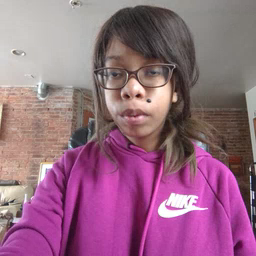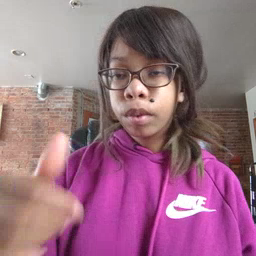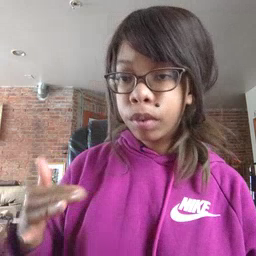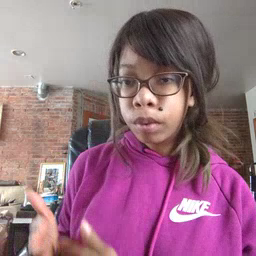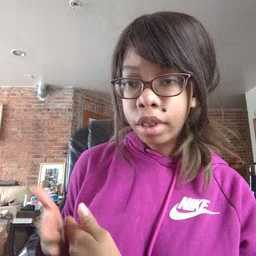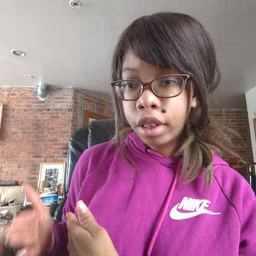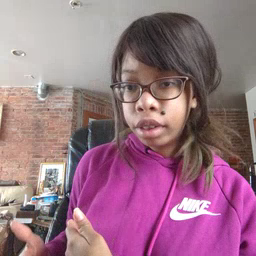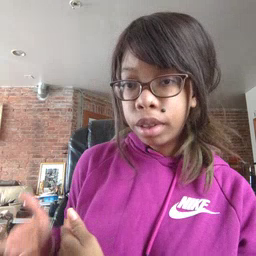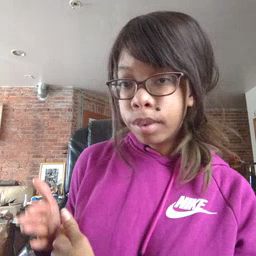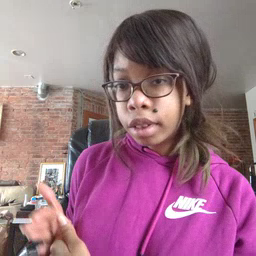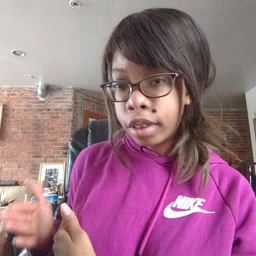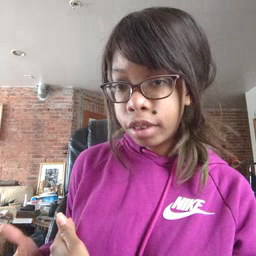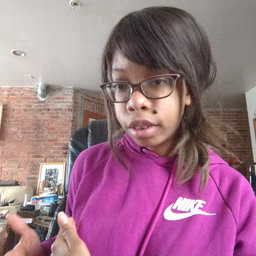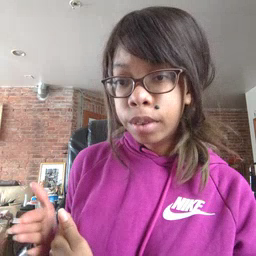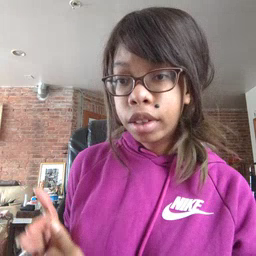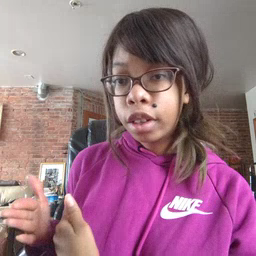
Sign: beside